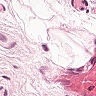
Metastatic tissue present: no